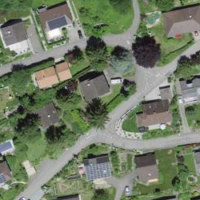
EUNIS habitat code: 55
Species observed at this site:
Graphosoma italicum